Interaction volume radius: 5 \u00c5
Interaction volume height: 20 \u00c5
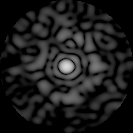
Disorder parameter: 0.8598